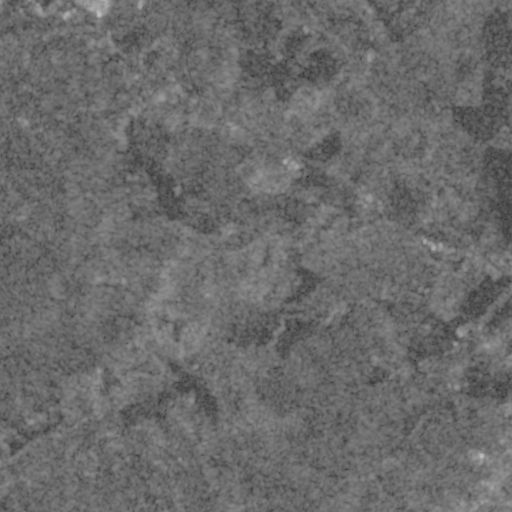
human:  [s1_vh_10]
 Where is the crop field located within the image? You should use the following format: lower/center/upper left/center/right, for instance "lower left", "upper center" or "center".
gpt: The crop field is located in the upper left of the image.
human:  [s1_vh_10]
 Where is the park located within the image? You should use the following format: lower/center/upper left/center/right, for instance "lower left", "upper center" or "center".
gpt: The park is located in the lower right of the image.
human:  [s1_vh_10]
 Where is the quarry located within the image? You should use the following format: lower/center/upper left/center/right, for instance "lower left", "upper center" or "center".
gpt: The quarry is located in the upper center of the image.
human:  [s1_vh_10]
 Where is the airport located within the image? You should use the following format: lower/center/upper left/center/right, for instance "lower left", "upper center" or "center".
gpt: There is no airport in the image.

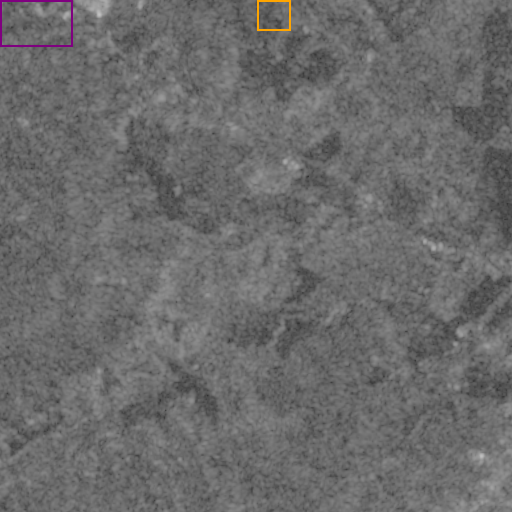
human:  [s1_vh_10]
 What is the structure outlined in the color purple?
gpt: The structure outlined in purple is a crop field.
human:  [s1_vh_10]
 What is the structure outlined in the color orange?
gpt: The structure outlined in orange is a quarry.
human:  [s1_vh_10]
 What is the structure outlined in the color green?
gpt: There is no green outline.